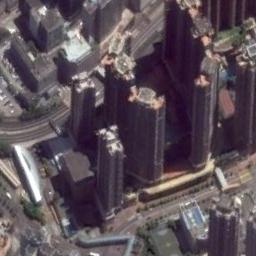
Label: commercial_area